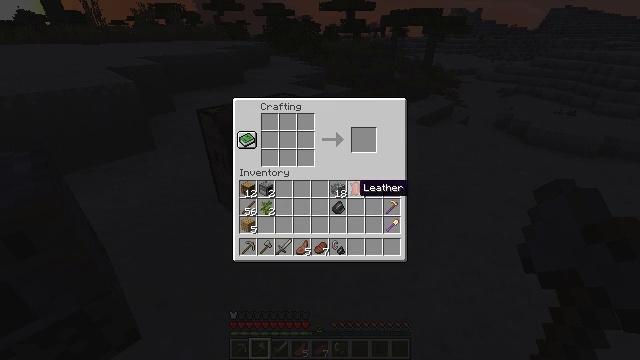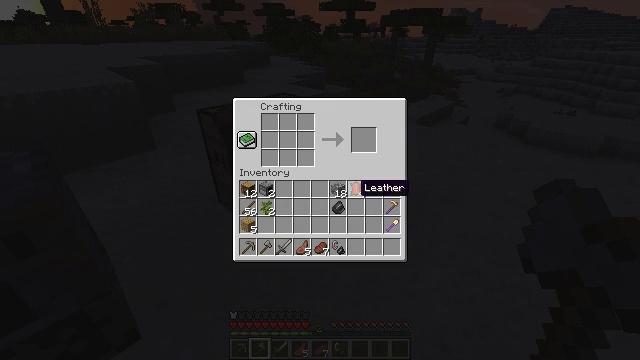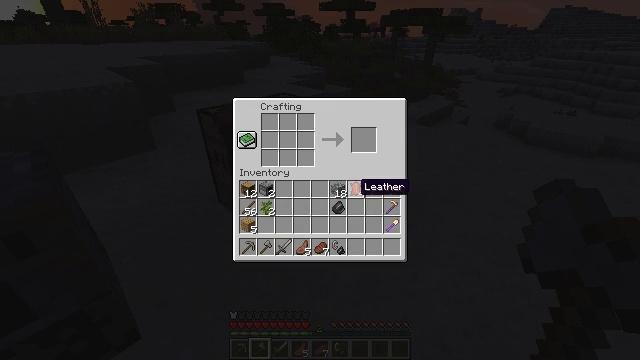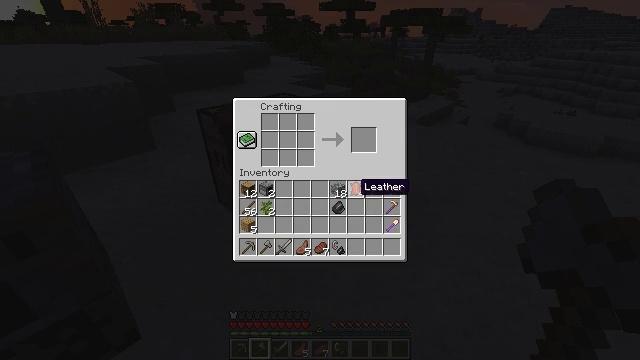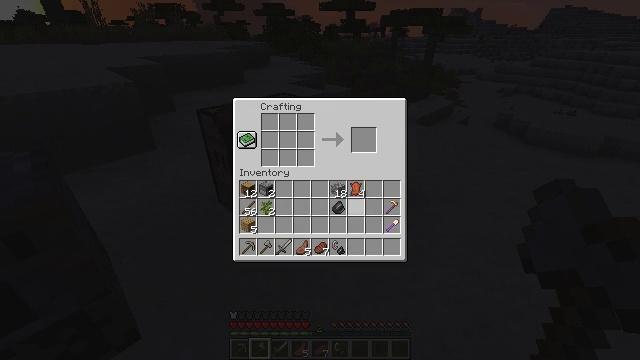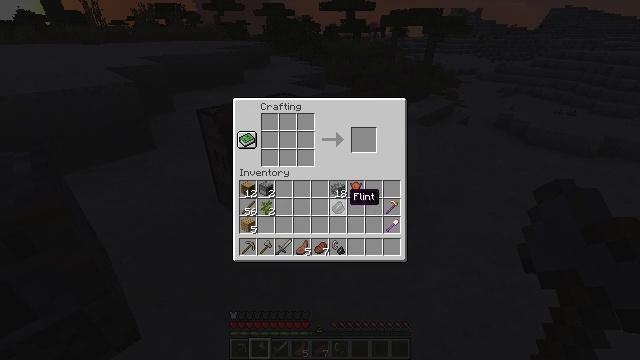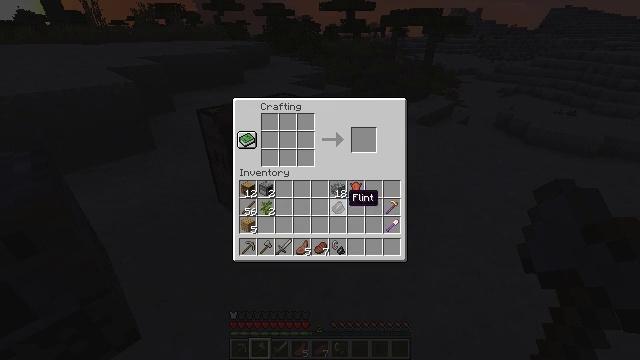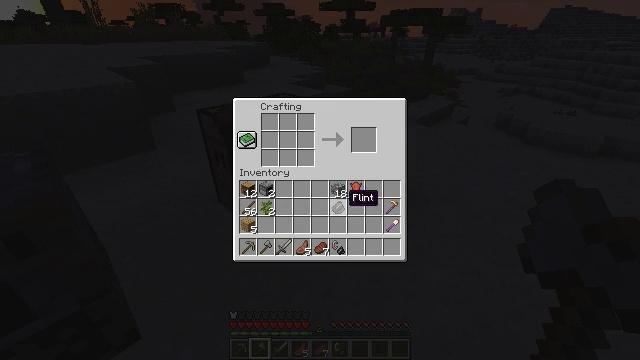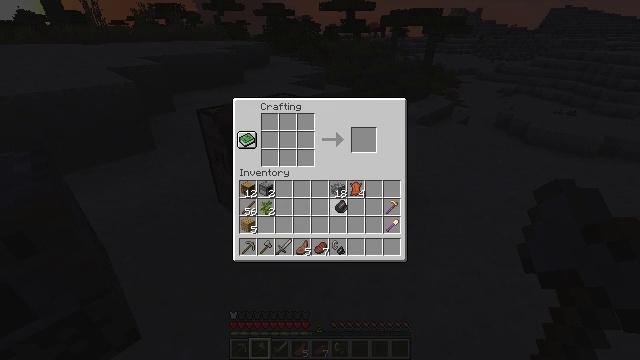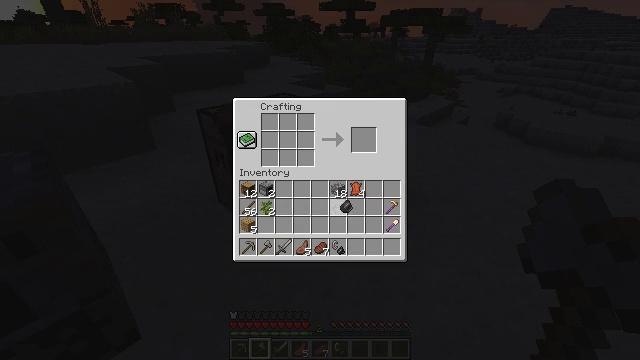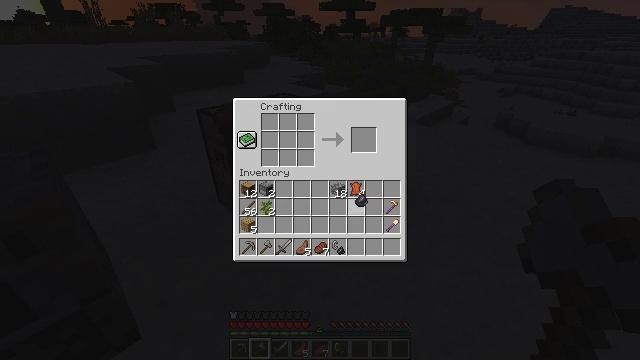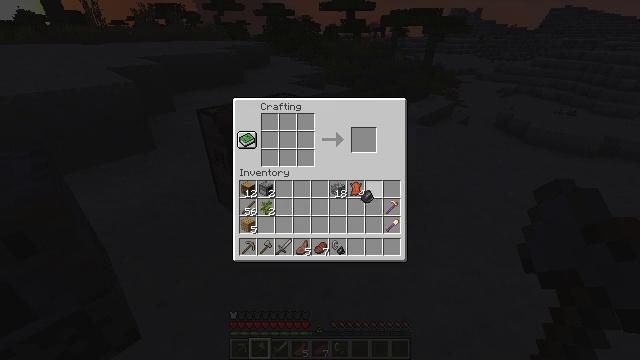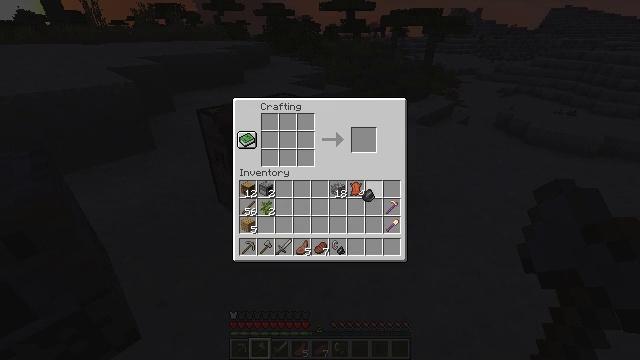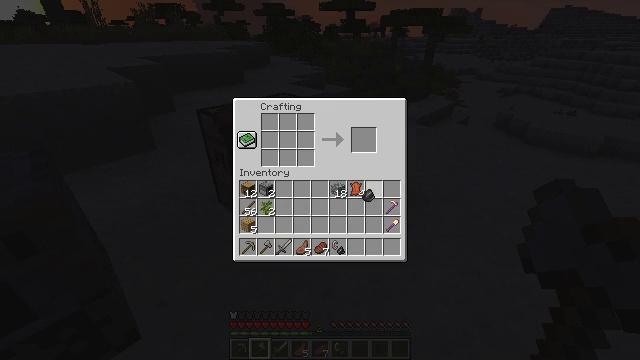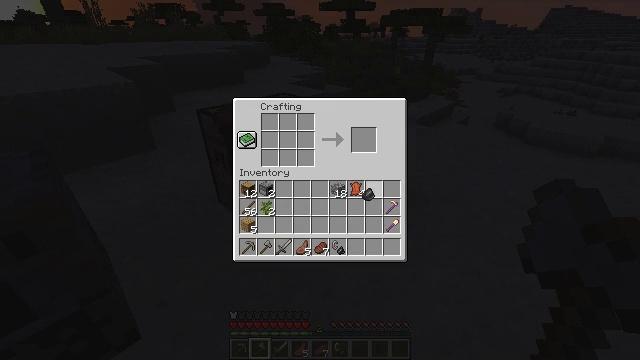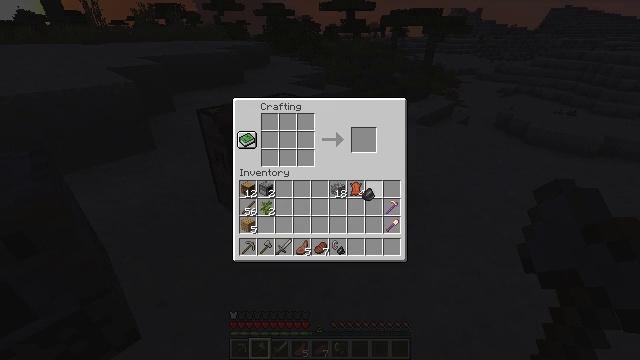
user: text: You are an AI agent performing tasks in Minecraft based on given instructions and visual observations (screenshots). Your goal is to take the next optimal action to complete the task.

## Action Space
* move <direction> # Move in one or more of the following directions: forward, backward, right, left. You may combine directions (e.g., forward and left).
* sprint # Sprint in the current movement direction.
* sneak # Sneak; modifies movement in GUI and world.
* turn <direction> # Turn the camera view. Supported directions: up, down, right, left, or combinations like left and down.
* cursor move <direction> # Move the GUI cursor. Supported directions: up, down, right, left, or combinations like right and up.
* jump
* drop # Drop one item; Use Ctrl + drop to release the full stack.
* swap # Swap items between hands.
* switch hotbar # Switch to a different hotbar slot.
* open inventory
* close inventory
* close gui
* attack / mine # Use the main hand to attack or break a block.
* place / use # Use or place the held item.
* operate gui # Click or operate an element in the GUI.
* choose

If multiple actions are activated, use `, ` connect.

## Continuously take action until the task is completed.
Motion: motion action
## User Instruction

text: Break a light gray bed.
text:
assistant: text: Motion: no_op
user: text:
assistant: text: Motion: no_op
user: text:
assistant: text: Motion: no_op
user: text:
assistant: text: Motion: no_op
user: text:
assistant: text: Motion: no_op
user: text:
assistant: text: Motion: no_op
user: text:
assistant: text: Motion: no_op
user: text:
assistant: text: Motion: operate gui
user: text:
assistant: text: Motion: operate gui
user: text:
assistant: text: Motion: cursor move right, operate gui
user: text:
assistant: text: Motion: no_op
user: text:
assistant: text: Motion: no_op
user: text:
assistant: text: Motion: no_op
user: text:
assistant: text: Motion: operate gui
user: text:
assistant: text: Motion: operate gui
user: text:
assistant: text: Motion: no_op
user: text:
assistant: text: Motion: no_op
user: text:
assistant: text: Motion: no_op
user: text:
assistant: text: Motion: cursor move left
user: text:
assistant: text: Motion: cursor move left
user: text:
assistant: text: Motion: cursor move left
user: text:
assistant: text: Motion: no_op
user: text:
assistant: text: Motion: no_op
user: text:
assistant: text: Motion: no_op
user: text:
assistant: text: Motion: no_op
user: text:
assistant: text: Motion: no_op
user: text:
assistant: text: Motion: no_op
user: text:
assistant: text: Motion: no_op
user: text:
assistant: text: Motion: no_op
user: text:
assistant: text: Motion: no_op